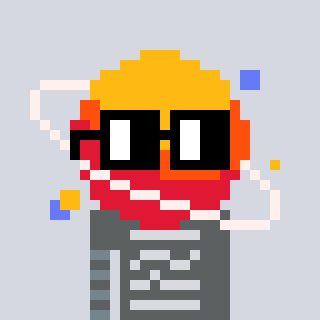
a pixel art character with square black glasses, a saturn-shaped head and a bluegrey-colored body on a cool background